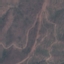
Land use / land cover class: HerbaceousVegetation